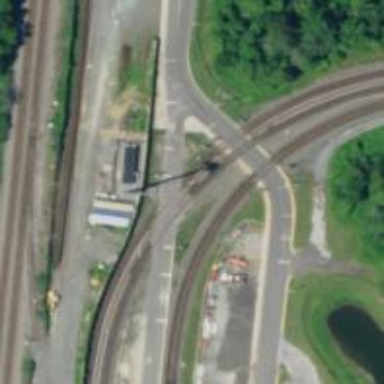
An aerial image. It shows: Level crossing along the railway.